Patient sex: M
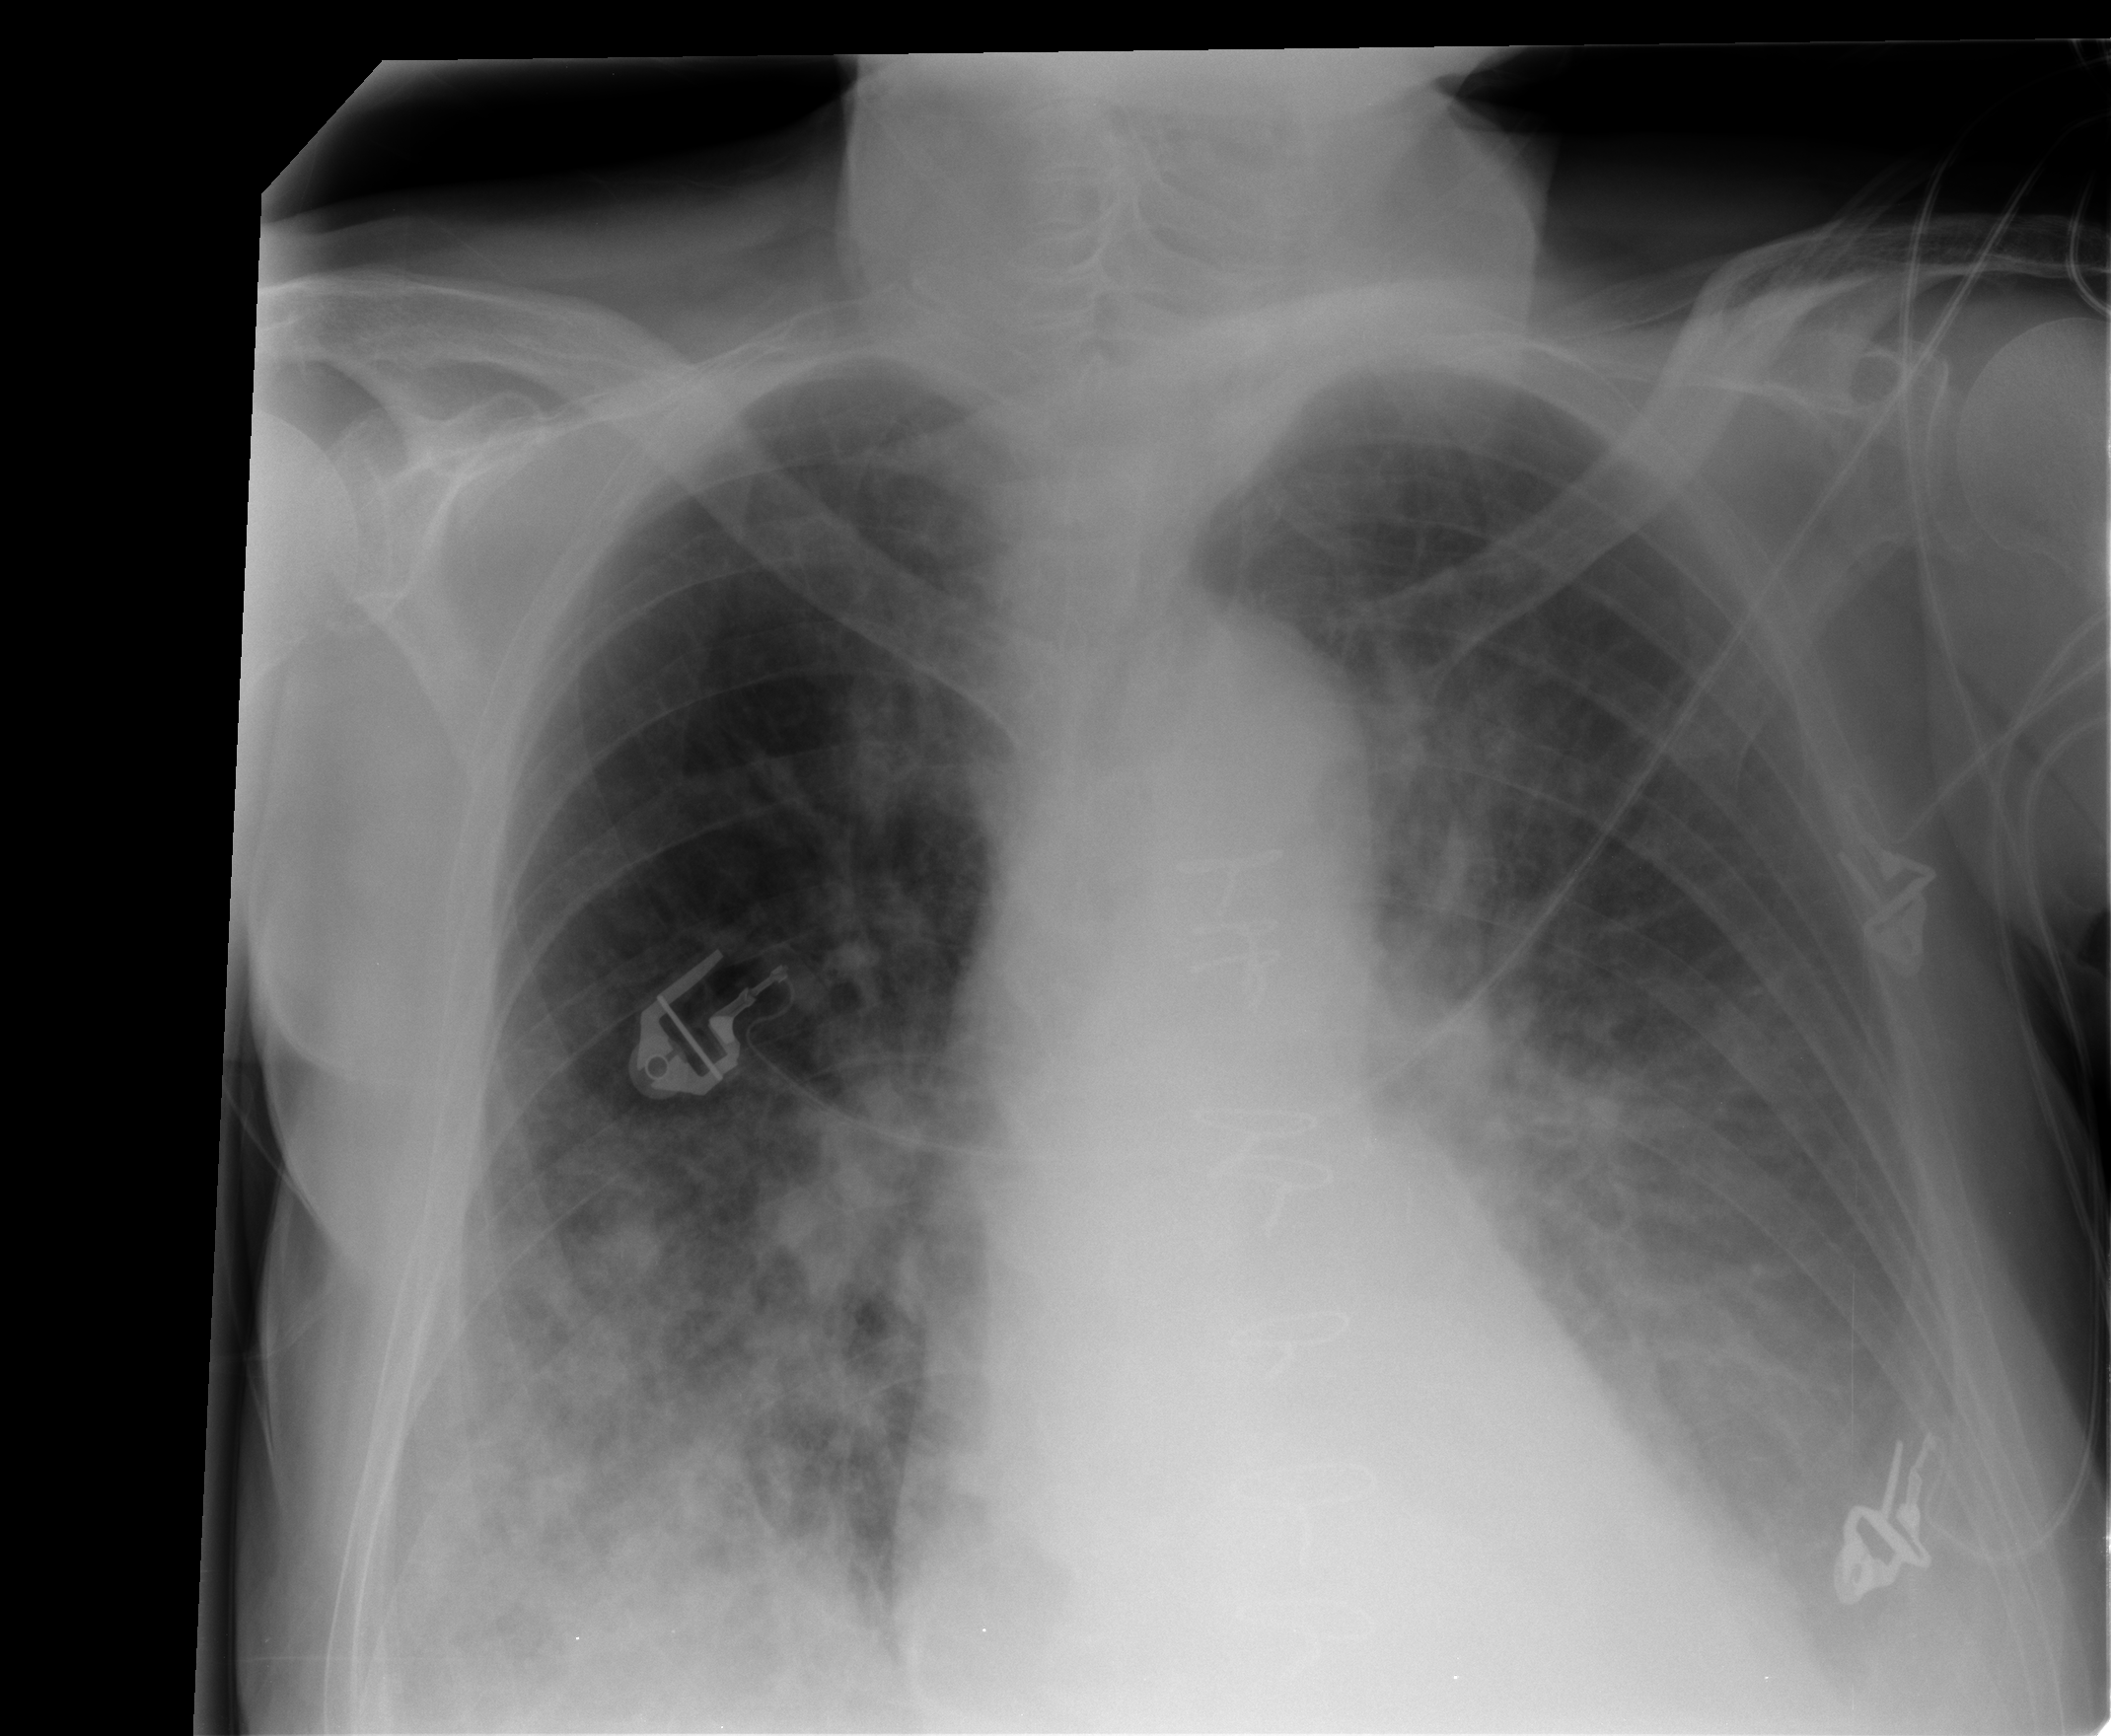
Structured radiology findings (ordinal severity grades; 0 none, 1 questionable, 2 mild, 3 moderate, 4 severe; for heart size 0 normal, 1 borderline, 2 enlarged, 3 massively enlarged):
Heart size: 0
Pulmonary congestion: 2
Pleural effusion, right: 1
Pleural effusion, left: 2
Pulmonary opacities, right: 3
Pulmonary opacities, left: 2
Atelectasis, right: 2
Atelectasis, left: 2